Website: crate-barrel
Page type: billing-address
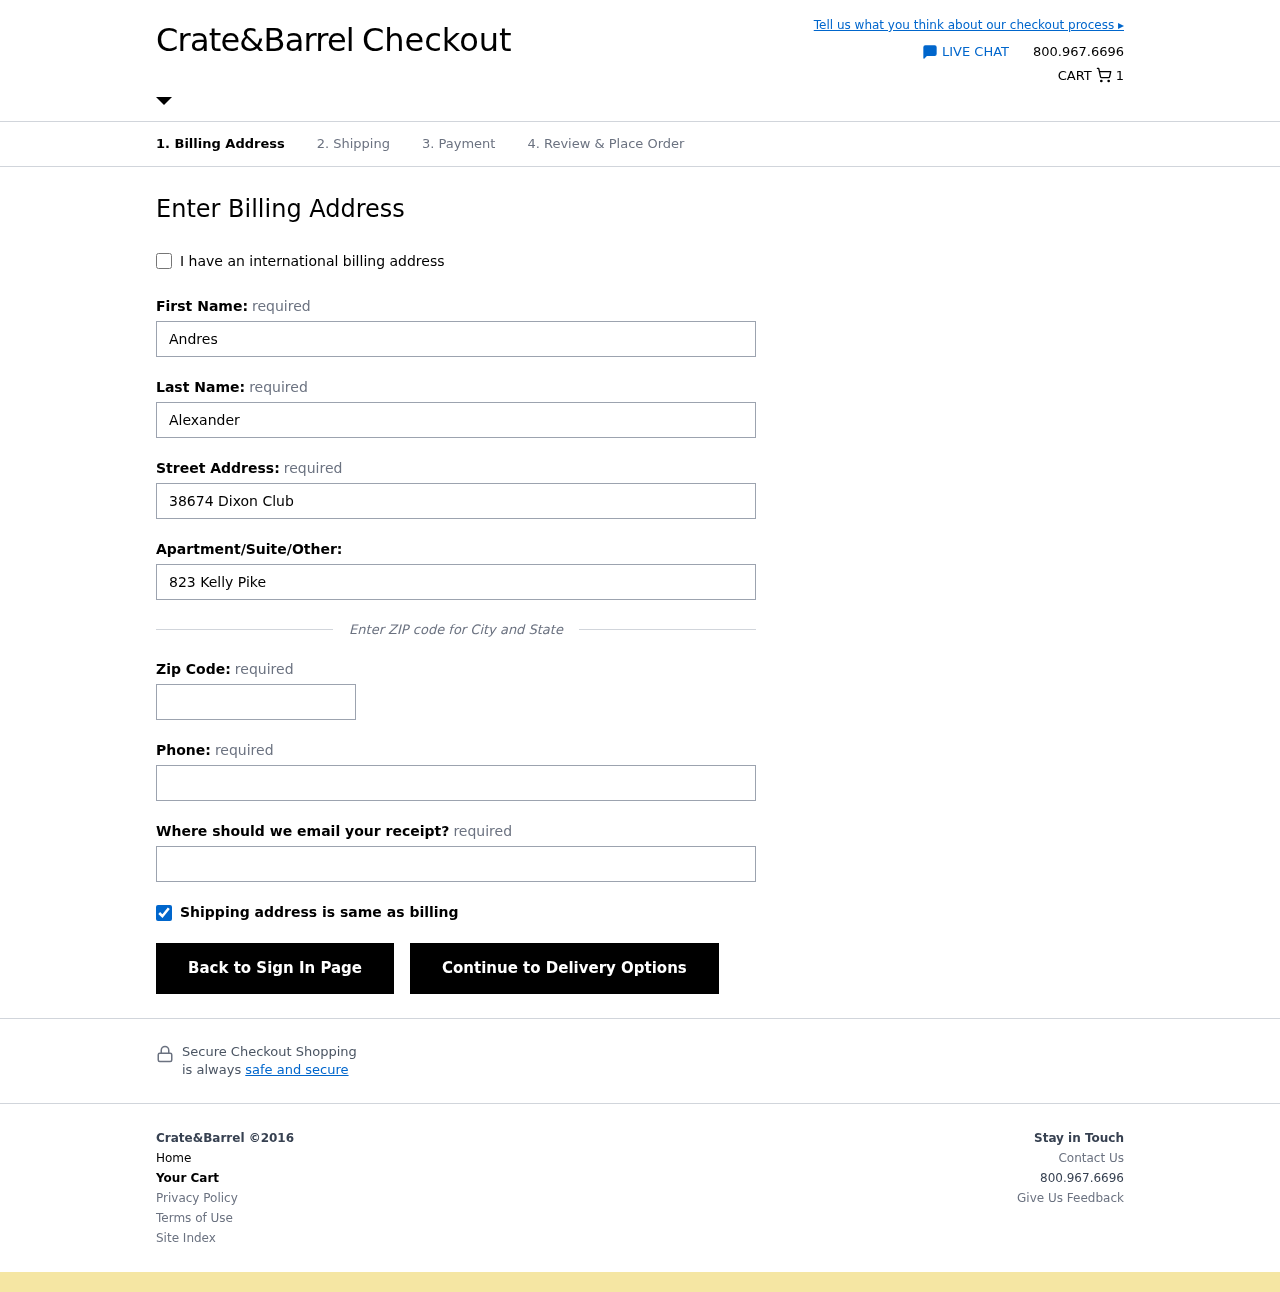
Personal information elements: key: PII_EMAIL
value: andres.alexander@yahoo.com
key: PII_FIRSTNAME
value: Andres
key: PII_LASTNAME
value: Alexander
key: PII_PHONE
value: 3353782349
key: PII_POSTCODE
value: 77381
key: PII_STREET
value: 38674 Dixon Club
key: PII_STREET2
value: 823 Kelly Pike Apt. 237
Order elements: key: ORDER_NUM_ITEMS
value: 1